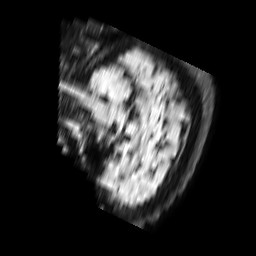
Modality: FLAIR
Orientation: sagittal
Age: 53
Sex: female
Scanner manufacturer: philips
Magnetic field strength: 1.5 T
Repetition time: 6 s
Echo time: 0.09606 s